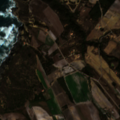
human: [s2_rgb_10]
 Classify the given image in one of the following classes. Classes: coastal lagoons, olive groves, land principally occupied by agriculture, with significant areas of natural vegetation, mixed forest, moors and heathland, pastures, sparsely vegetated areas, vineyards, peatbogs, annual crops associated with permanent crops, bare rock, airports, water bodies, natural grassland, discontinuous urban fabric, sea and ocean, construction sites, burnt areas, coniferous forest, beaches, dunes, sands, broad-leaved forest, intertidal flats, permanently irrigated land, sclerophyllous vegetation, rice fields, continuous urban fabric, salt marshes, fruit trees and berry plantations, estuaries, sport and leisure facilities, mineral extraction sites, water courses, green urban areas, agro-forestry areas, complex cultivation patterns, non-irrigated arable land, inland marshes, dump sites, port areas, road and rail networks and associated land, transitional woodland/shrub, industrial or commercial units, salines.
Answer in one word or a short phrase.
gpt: land principally occupied by agriculture, with significant areas of natural vegetation, sclerophyllous vegetation, bare rock, sea and ocean